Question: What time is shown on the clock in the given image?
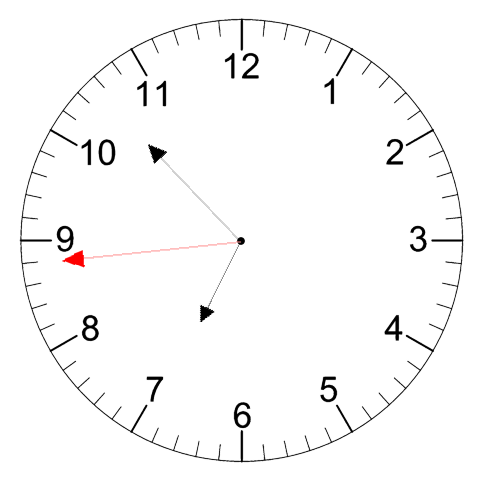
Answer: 06:52:44